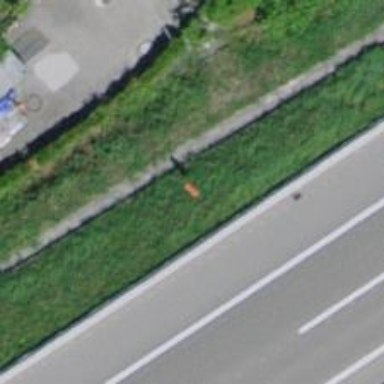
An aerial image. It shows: Pole with roof-covered pipeline marker.